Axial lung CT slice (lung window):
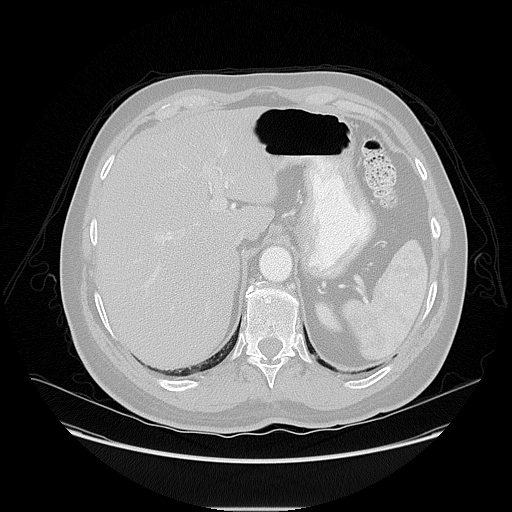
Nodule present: no